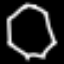
Label: octagon